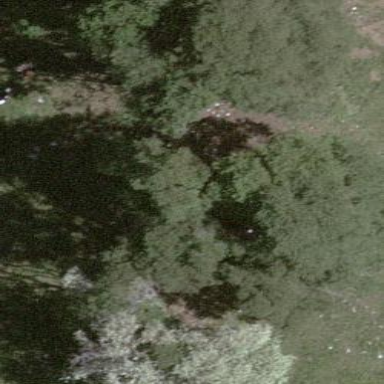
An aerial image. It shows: Forest area.